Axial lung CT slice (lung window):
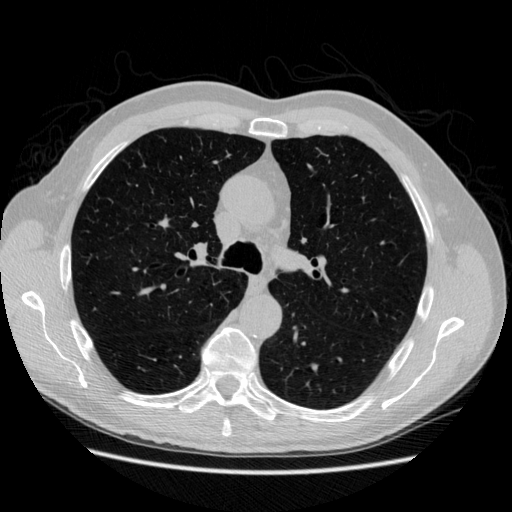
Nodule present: no